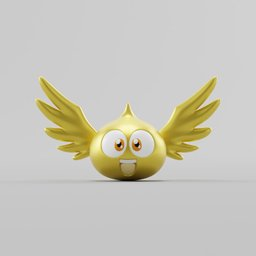
Label: decoration